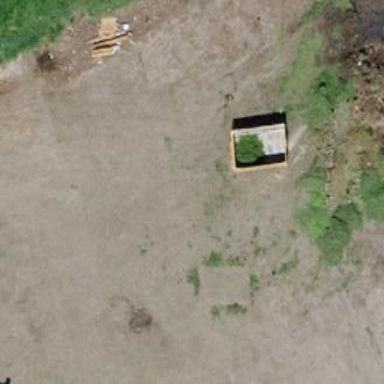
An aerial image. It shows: Recycling container for green waste found in recycling facility.